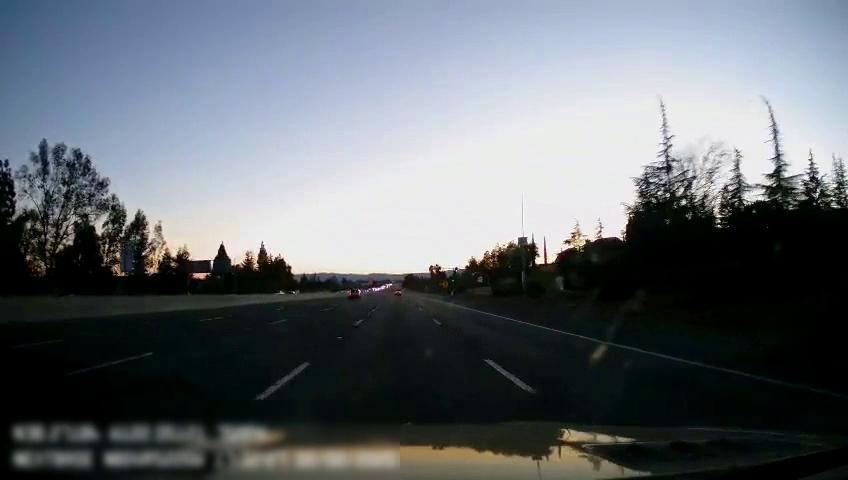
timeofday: Day
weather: Sunny
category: Drivable Space
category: Vehicles | SUV
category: Vehicles | SUV
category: Vehicles | Car
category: Lanes | Current Lane
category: Lanes | Alternate Lane
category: Lanes | Alternate Lane
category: Lanes | Current Lane
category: Lanes | Alternate Lane